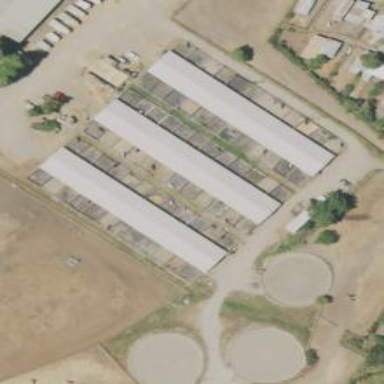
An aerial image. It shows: Stable.